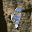
Label: 9